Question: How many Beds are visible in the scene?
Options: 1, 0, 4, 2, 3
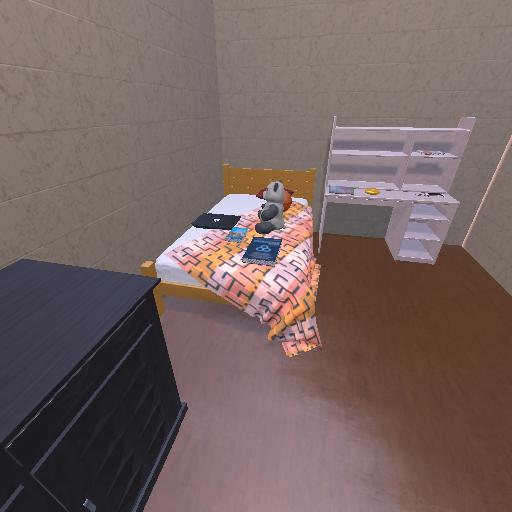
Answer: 1